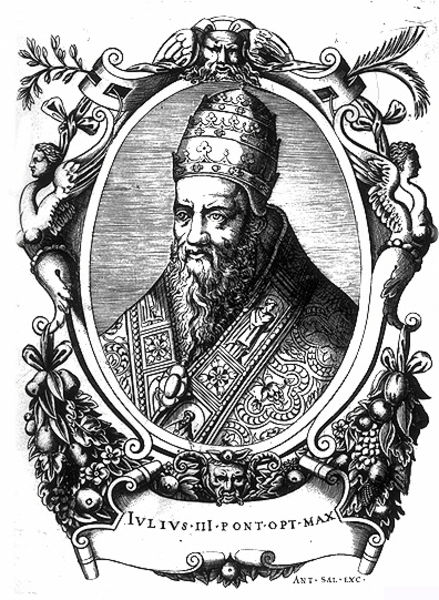
Titel: Bildnis des Papstes Julius III.
Künstler: Antonio Salamanca
Institution: (Seriendruck)
Schlagwörter: blätter, flügel, gemälde, kopf, mann, umhang, weiß, grau, hut, köpfe, mund, nase, profil, schwarz, stirn, zeichnung, blick, obst, ornament, alt, bart, augen, falten, gesicht, kragen, rahmen, vollbart, bildnis, portrait, porträt, kirche, auge, geistlicher, gewand, mantel, brosche, krone, oval, engel, früchte, lächeln, schrift, papier, man, grafik, graphik, bischof, könig, papst, inschrift, brauen, dekor, verzierung, robe, palmwedel, stola, unterschrift, medaillon, druck, radierung, stich, titel, seite, schwarzweiß, zeitung, helm, brokat, löwenkopf, pope, skulpturen, voluten, amulett, portät, teufel, mittelalter, priester, mönch, tiara, feldherr, porträit, reben, ornamentik, kupferstich, ornamnet, ornat, max, latein, lateinisch, maximus, masken, schriftband, amnn, katholisch, julius, fiebel, oberhaupt, papst julius, papstkrone, pontifex, iulius, palem, mann krone prister pope